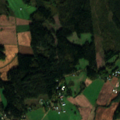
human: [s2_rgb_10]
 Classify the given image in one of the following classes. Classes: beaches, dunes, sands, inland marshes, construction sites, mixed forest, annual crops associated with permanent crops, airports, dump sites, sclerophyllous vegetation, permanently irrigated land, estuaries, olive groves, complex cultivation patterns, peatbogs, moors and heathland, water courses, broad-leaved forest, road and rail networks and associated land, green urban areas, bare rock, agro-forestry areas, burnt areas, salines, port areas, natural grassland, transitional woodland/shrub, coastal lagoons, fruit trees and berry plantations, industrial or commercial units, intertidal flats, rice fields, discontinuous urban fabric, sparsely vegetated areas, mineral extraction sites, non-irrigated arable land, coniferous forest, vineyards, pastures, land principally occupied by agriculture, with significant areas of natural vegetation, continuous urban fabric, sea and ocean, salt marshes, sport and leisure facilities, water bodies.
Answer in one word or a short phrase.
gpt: non-irrigated arable land, land principally occupied by agriculture, with significant areas of natural vegetation, coniferous forest, transitional woodland/shrub